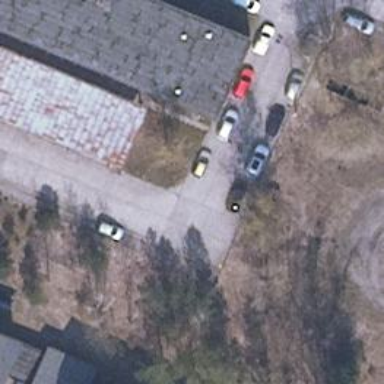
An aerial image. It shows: Concrete driveway.